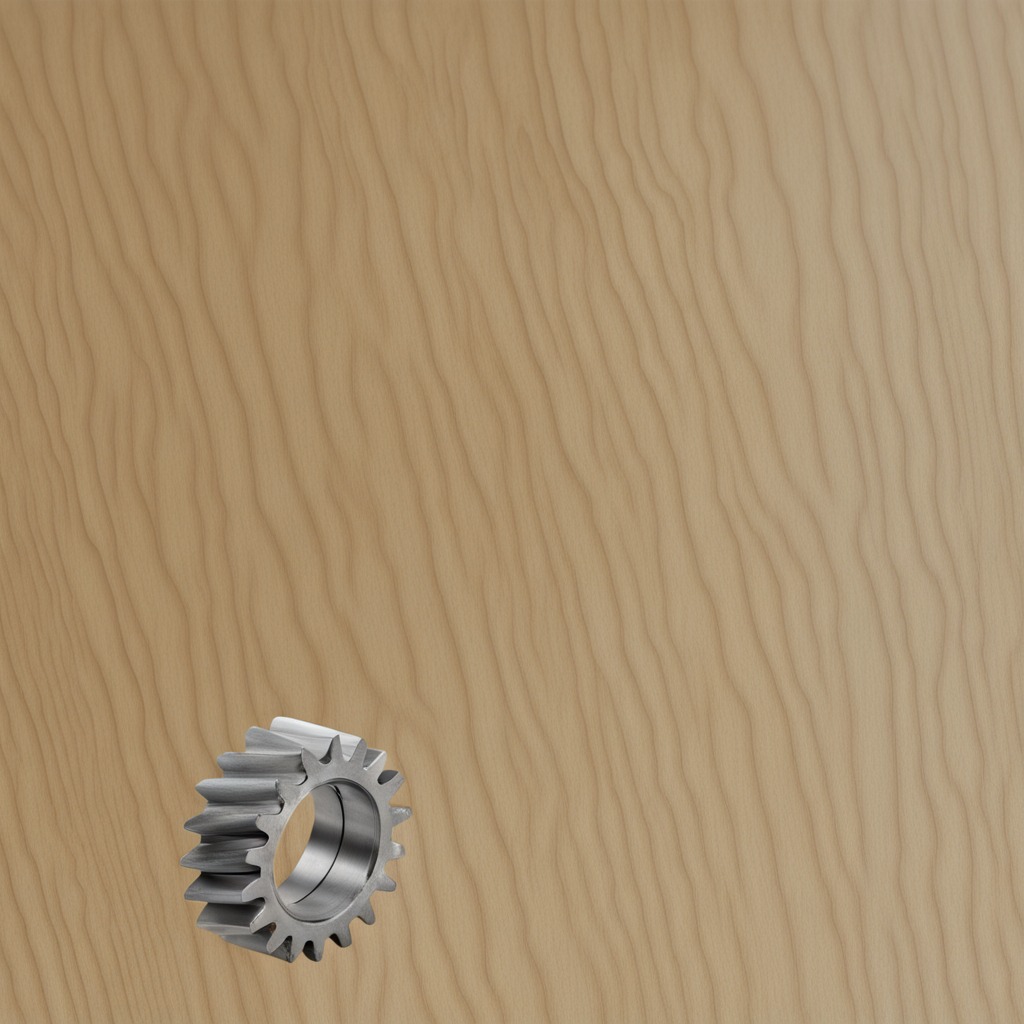
A steel gear with teeth lies on the plywood surface in a paint workshop lit by afternoon window light.